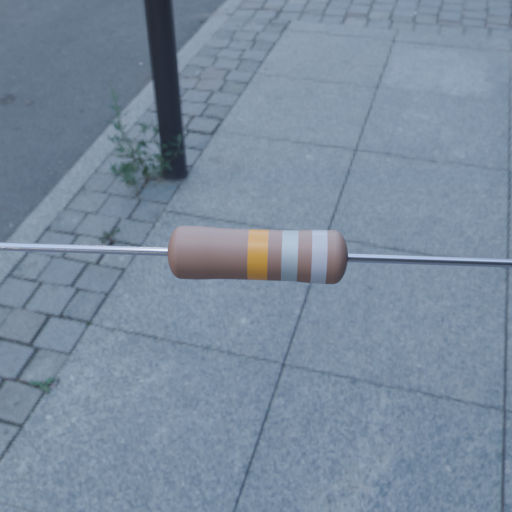
Resistor colour bands (in order): orange, silver, silver